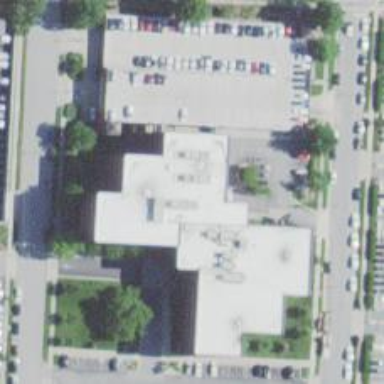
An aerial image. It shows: Pharmacy providing healthcare services.